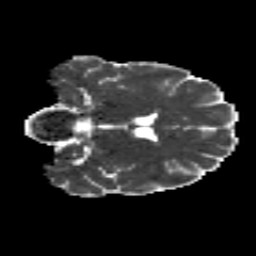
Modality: MD
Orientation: coronal
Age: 23
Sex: male
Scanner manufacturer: siemens
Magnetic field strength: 3 T
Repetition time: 8.8 s
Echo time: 0.085 s